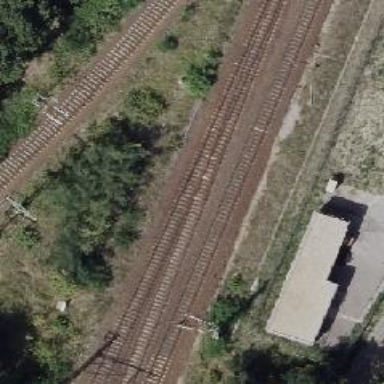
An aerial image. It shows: Railway junction.